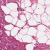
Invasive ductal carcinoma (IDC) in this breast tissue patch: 0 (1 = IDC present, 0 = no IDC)